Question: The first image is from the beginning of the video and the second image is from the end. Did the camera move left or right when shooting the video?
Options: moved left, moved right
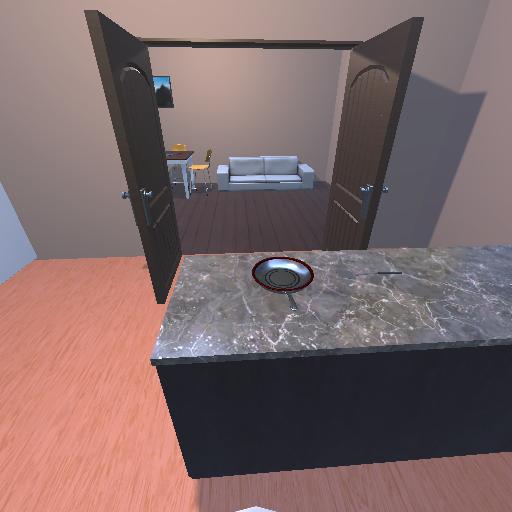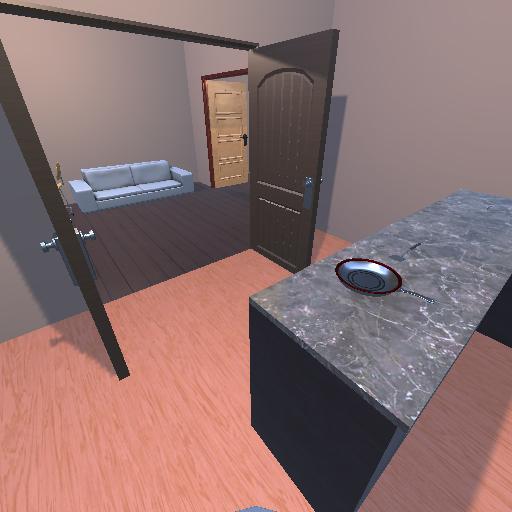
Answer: moved left